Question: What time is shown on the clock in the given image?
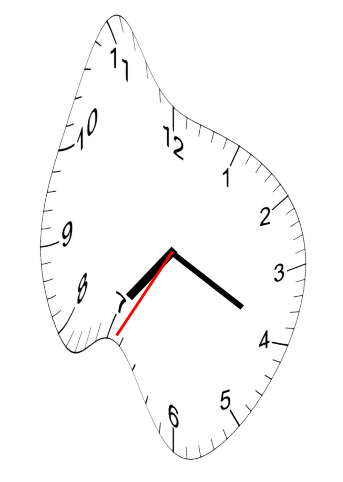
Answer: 07:19:35